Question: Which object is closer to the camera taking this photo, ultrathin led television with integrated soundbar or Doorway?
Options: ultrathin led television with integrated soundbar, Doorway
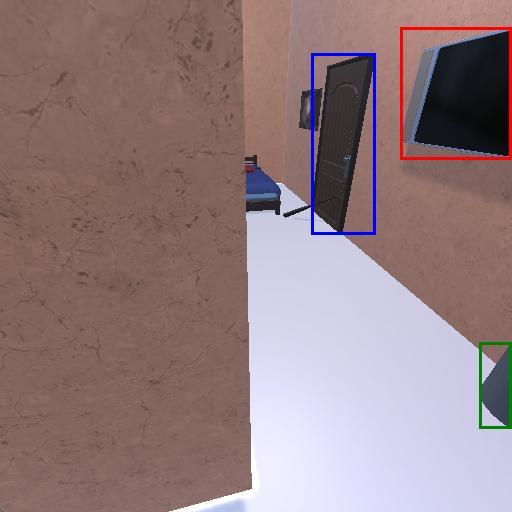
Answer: ultrathin led television with integrated soundbar